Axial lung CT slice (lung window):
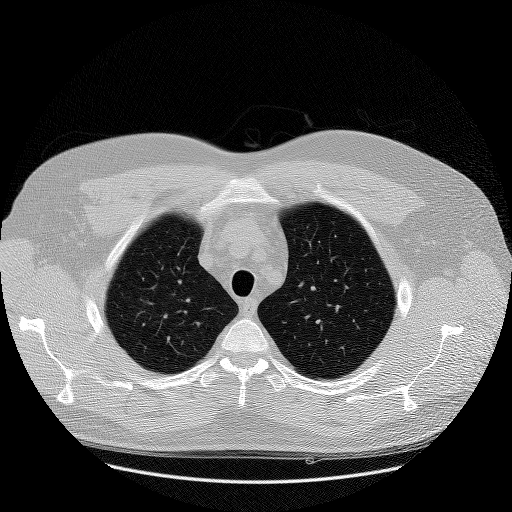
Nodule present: no